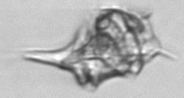
Label: Amylax